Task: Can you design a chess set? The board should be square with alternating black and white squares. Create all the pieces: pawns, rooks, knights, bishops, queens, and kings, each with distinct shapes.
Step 173:
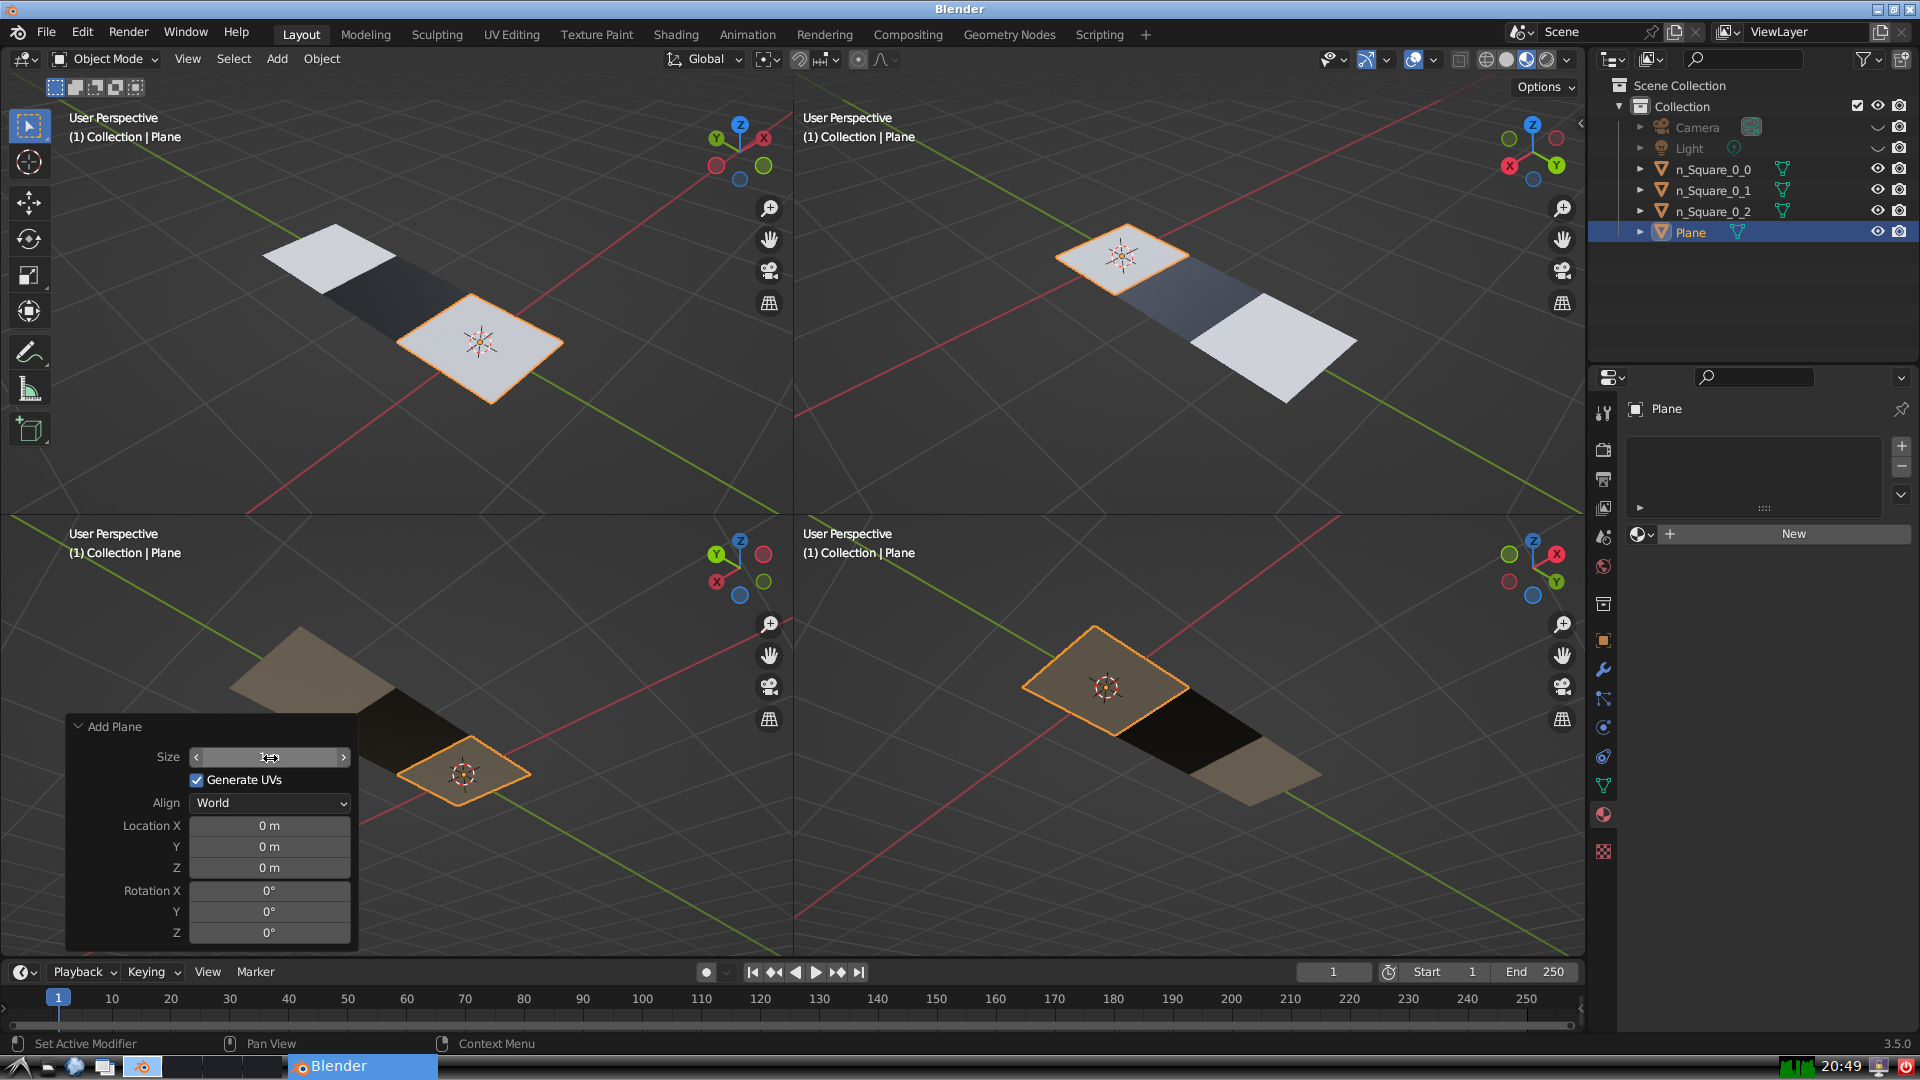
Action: {"mouse_move": [960, 540]}